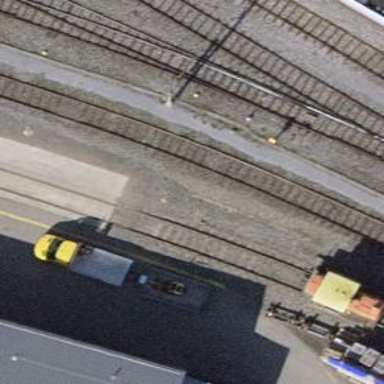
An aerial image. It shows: Siding railway track with one rail.